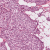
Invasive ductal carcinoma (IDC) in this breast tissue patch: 1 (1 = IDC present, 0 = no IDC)